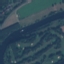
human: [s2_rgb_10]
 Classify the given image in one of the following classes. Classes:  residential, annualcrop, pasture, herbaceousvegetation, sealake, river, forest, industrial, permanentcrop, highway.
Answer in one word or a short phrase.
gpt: River